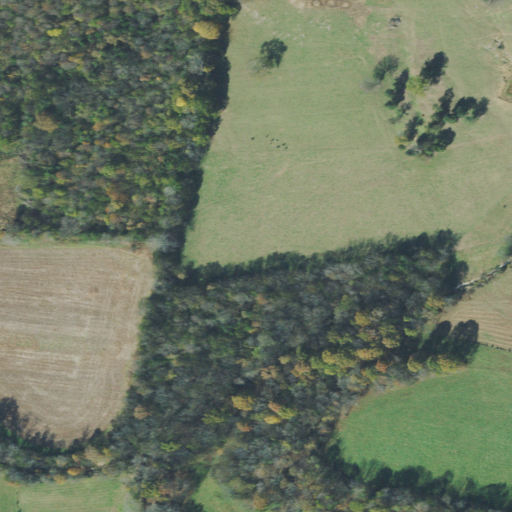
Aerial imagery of valley in Tennessee named Woodmore Hollow containing deciduous forest, pasture, mixed forest, and cultivated crops